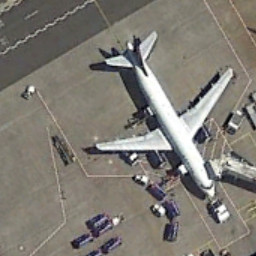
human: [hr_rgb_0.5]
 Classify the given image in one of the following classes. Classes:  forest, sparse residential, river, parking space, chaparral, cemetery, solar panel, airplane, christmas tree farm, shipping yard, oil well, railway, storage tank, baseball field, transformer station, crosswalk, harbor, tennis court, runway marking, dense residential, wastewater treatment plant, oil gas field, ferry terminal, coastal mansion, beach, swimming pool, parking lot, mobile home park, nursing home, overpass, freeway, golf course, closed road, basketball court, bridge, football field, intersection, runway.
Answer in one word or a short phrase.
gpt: airplane